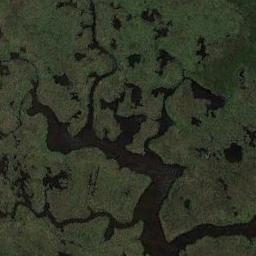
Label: wetland